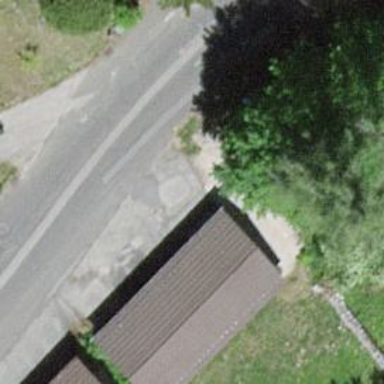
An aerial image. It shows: Parking area with garage boxes.